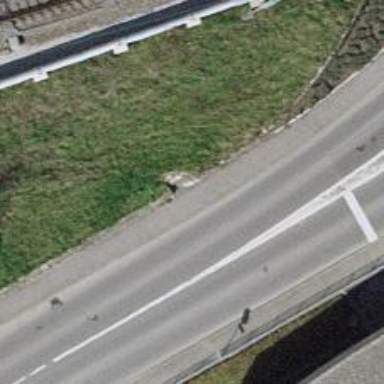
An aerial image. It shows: Road with steps.